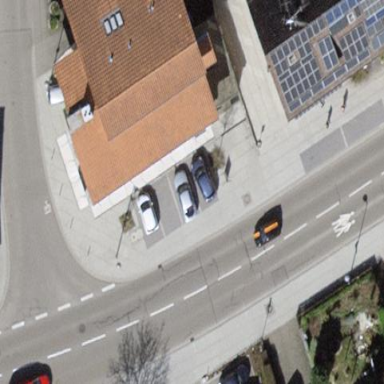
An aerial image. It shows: Parking area with paving stones.